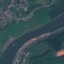
Land use / land cover: River